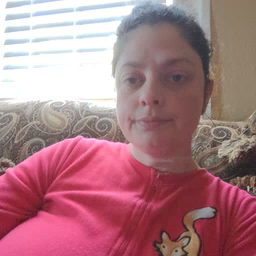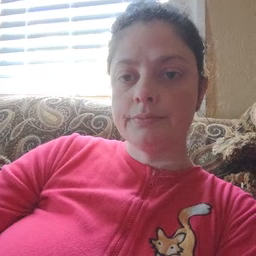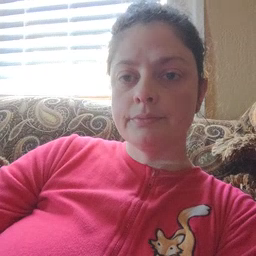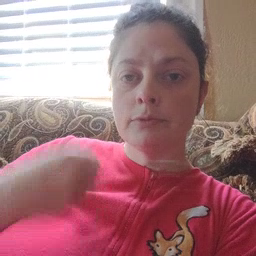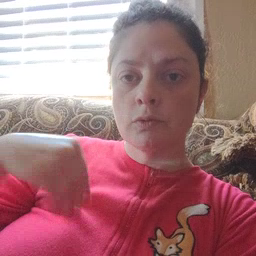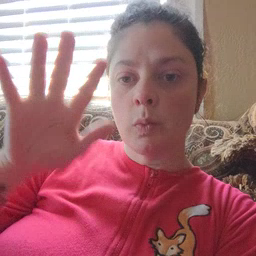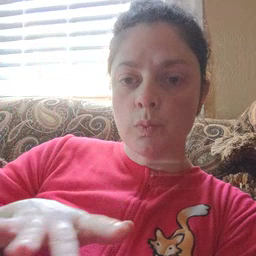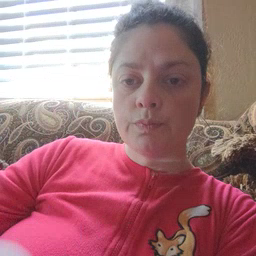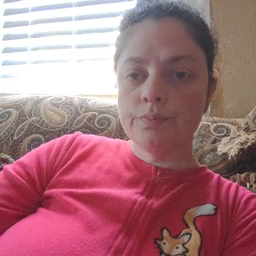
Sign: snow